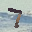
Label: 7